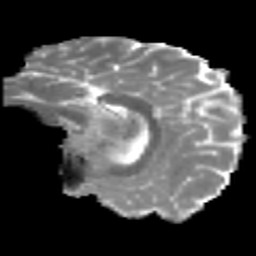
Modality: MD
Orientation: sagittal
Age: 25
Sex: male
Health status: healthy
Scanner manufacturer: philips
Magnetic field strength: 3 T
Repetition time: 4.366 s
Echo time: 0.09797 s